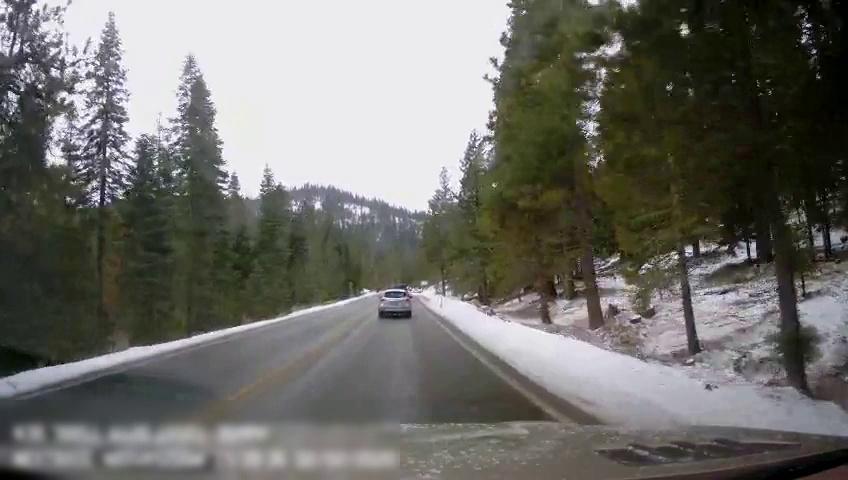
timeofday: Day
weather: Snowy
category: Drivable Space
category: Vehicles | Truck
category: Vehicles | SUV
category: Lanes | Opposite Lane
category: Lanes | Current Lane
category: Lanes | Opposite Lane